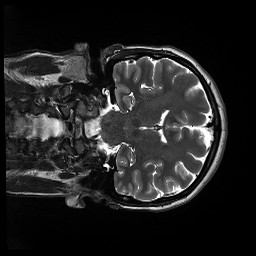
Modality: T2w
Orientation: coronal
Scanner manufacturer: siemens
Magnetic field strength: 3 T
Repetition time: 13.52 s
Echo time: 0.088 s